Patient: sex M, age 44
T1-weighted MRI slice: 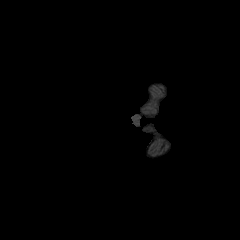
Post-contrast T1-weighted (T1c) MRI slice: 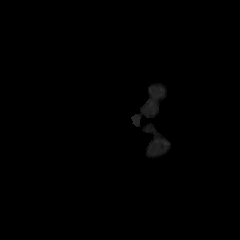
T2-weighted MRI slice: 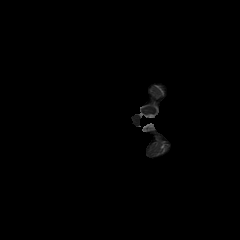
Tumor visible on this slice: no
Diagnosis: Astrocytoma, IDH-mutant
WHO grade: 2